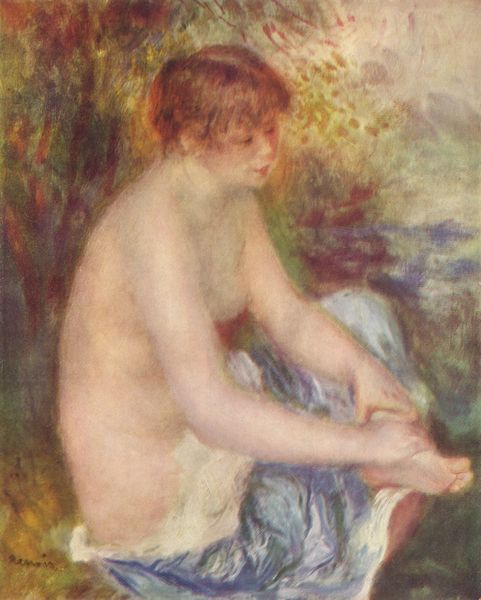
Titel: Kleiner Akt in Blau
Künstler: Pierre Auguste Renoir
Standort: Buffalo (New York)
Institution: Albright-Knox Art Gallery
Schlagwörter: akt, baum, blau, blätter, fuß, gemälde, hand, haut, himmel, kopf, körper, nackt, schatten, wasser, weiß, baden, badende, bäume, fluss, gelb, grün, impressionismus, landschaft, mädchen, ocker, see, sitzen, teich, ufer, auguste renoir, blumen, braun, brust, bunt, busen, daumen, degas, edgar degas, finger, frankreich, frau, frisur, haar, hintergrund, kleid, licht, mitte, mund, nase, pastell, profil, renoir, rücken, türkis, vordergrund, blick, dame, rot, tuch, wiese, beige, hochformat, malerei, rock, jung, arm, arme, augen, falten, gesicht, halten, inkarnat, bildnis, hals, hände, portrait, porträt, signatur, öl, natur, strauch, busch, büsche, gebüsch, sonne, boden, auge, gewand, haare, sitzend, decke, saum, blatt, pflanzen, gebeugt, kontrast, lippen, rosa, scheitel, schulter, wald, genre, beine, hellblau, lächeln, bein, brüste, farbig, füße, wellen, bogen, haltung, studie, farbe, formen, hellgrün, lila, violett, vegetation, signiert, ausdruck, duktus, weiblich, detail, monet, handtuch, manet, gesenkt, bauch, nackte, schoß, verträumt, brustwarze, knie, zehen, oberkörper, kurze haare, entblösst, umriss, fliessend, fleisch, bad, rothaarig, waschen, barfuss, nacktheit, bedeckt, lichtung, strich, übergänge, pinselstrich, entspannt, inlarnat, fusssohle, freiheit, hüfte, imprssionismus, gesichtsausdruck, gebunden, sinnlich, hänge, weich, ackt, reiben, hinergrund, gekreuzt, kontrats, speck, sinn, blau-grau, unschuld, impressionist, unschärfe, susanne, fussohle, augenpartie, mun, bandende, sich waschen, washcen, übereinandergeschlage, anüglich